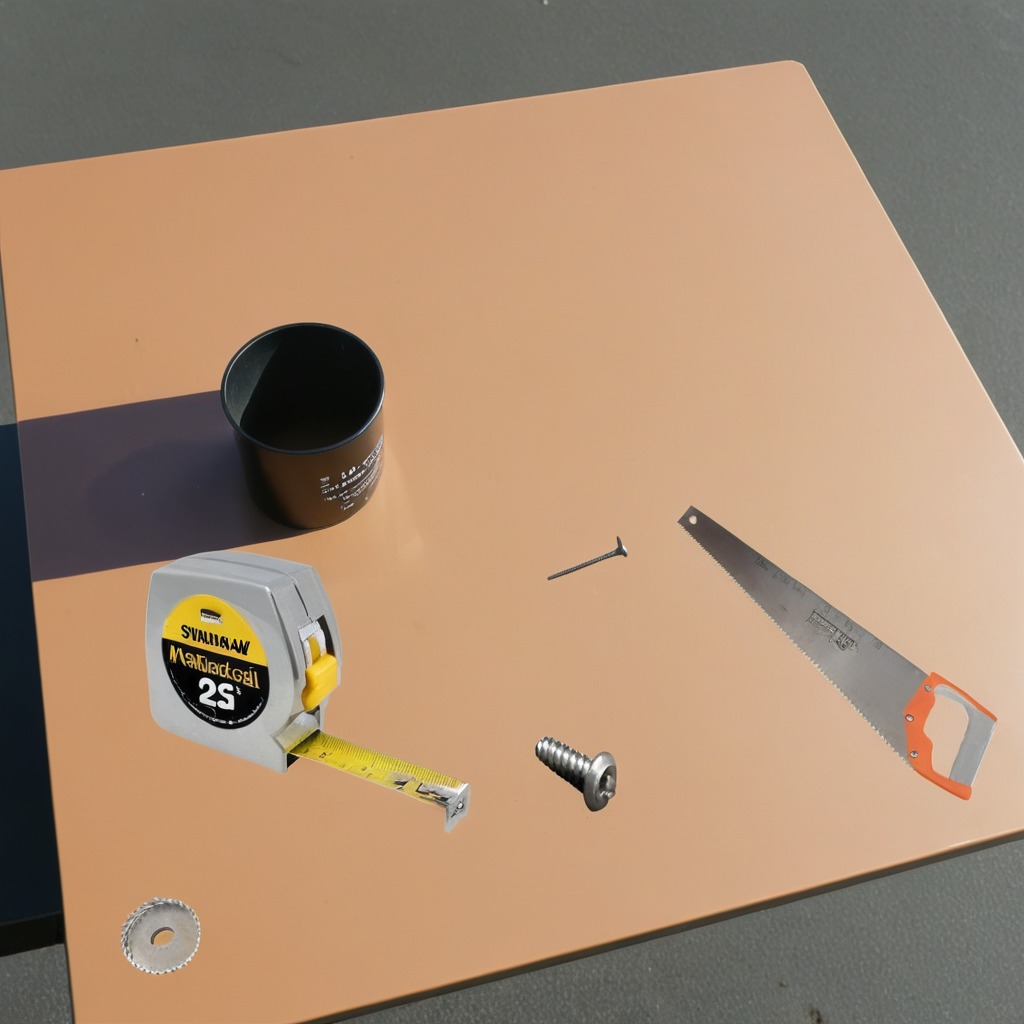
A gear with teeth, a measuring tape, a metal machine screw, an iron nail, and a handheld metal saw are lying on the textured surface of a utility table.